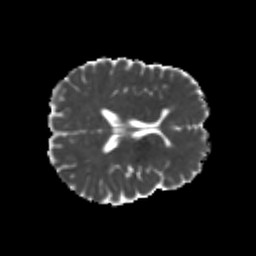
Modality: MD
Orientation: axial
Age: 24
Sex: male
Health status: healthy
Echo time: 0.074 s